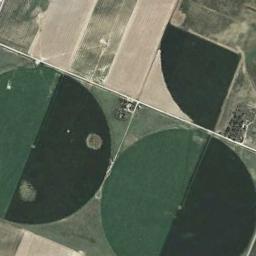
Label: circular_farmland